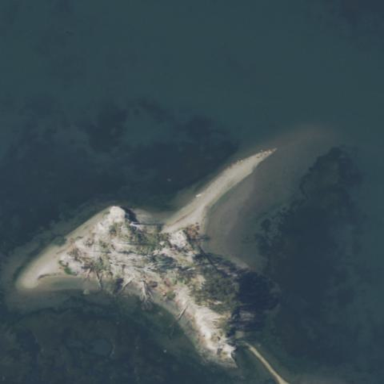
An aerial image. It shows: Islet along the coastline.